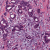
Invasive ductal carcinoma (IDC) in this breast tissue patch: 1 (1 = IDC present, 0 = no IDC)